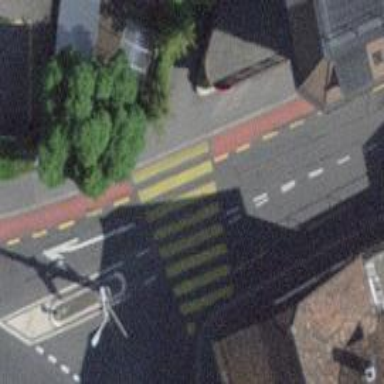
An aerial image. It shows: Asphalt residential road with designated cycle lane.